Aerial crown-view tile of a tropical tree (Barro Colorado Island, Panama), acquired 20250124:
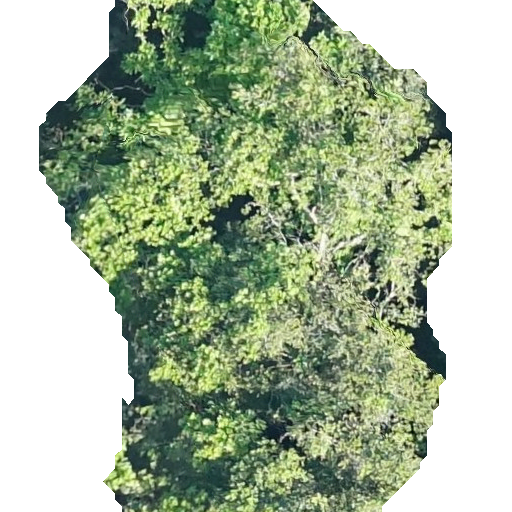
Species: Anacardium excelsum
GBIF accepted scientific name: Anacardium excelsum
Crown area: 278.27 m²